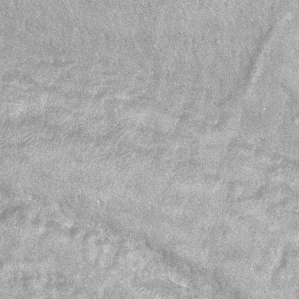
Label: frost